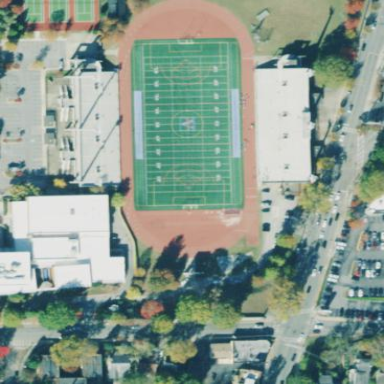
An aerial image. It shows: American football pitch.